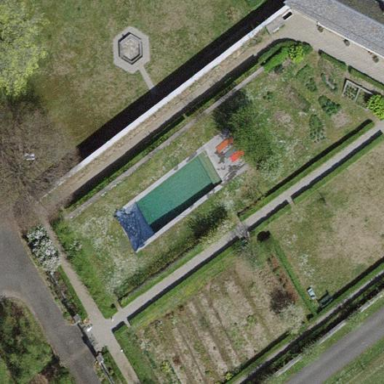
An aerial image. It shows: Swimming pool located in leisure land.